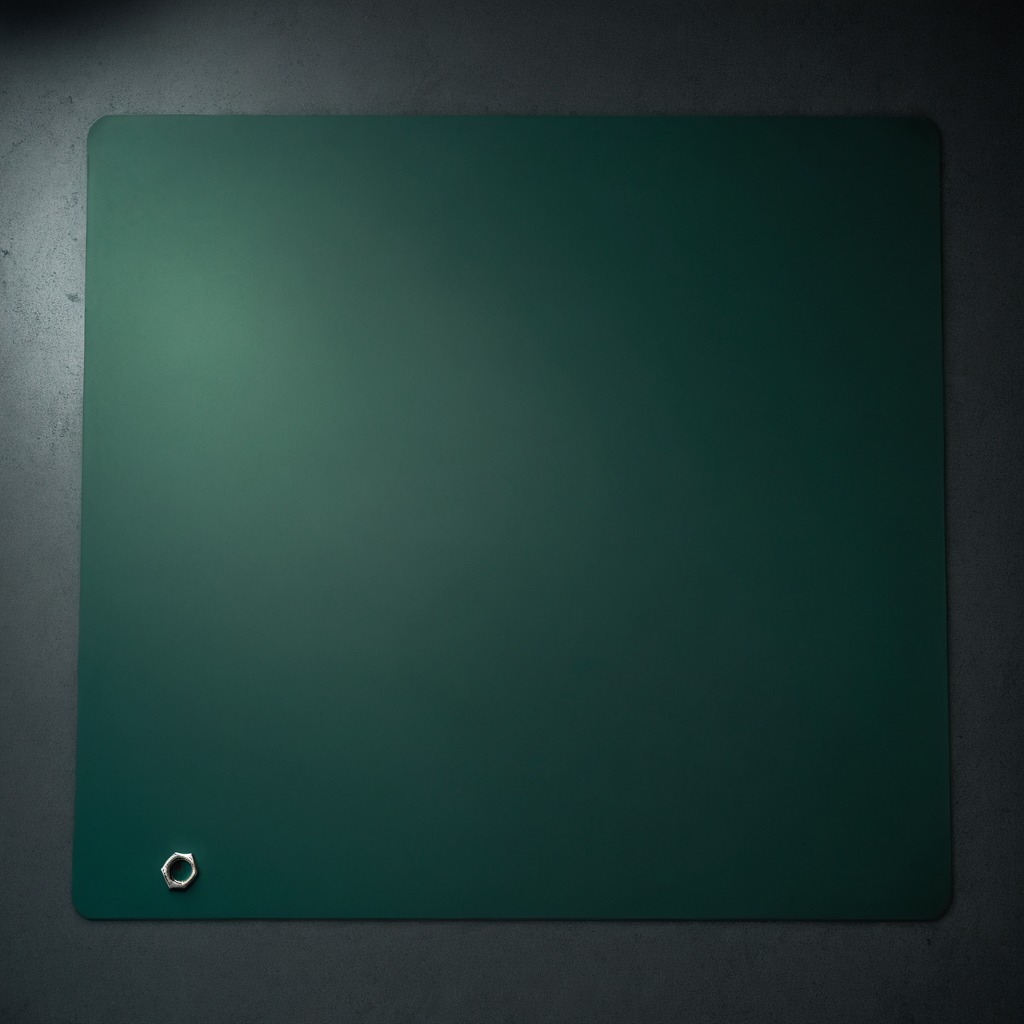
A metal nut is lying on a clean granite tabletop covered with a green rubber mat inside a workshop at night dim ambient light soft shadows worn but beneath the mat